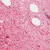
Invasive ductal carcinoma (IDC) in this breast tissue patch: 0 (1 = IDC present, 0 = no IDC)